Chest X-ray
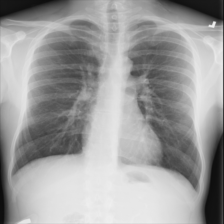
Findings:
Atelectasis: negative
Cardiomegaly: negative
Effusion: negative
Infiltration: negative
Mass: negative
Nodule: negative
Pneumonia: negative
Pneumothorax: negative
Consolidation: negative
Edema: negative
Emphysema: negative
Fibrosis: negative
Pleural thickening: negative
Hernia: negative